Field crop: maize
Growth stage: 2
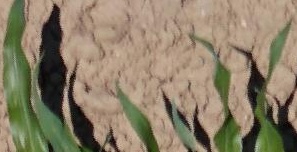
Species: maize